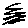
Label: zigzag